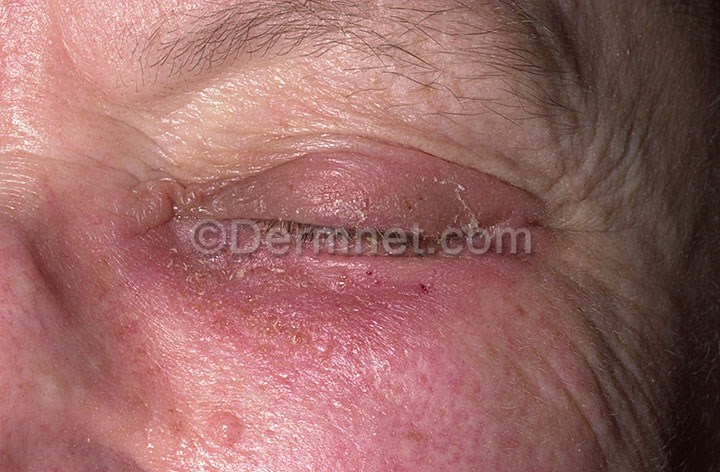
Disease: Poison Ivy Photos and other Contact Dermatitis